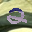
Label: 2